Aerial crown-view tile of a tropical tree (Barro Colorado Island, Panama), acquired 20240918:
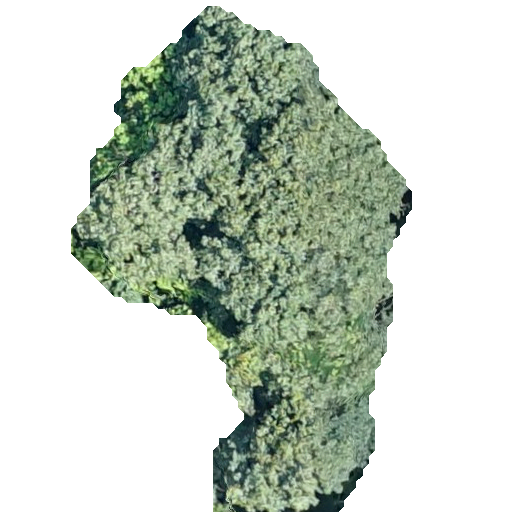
Species: Apeiba membranacea
GBIF accepted scientific name: Apeiba membranacea
Crown area: 165.976 m²